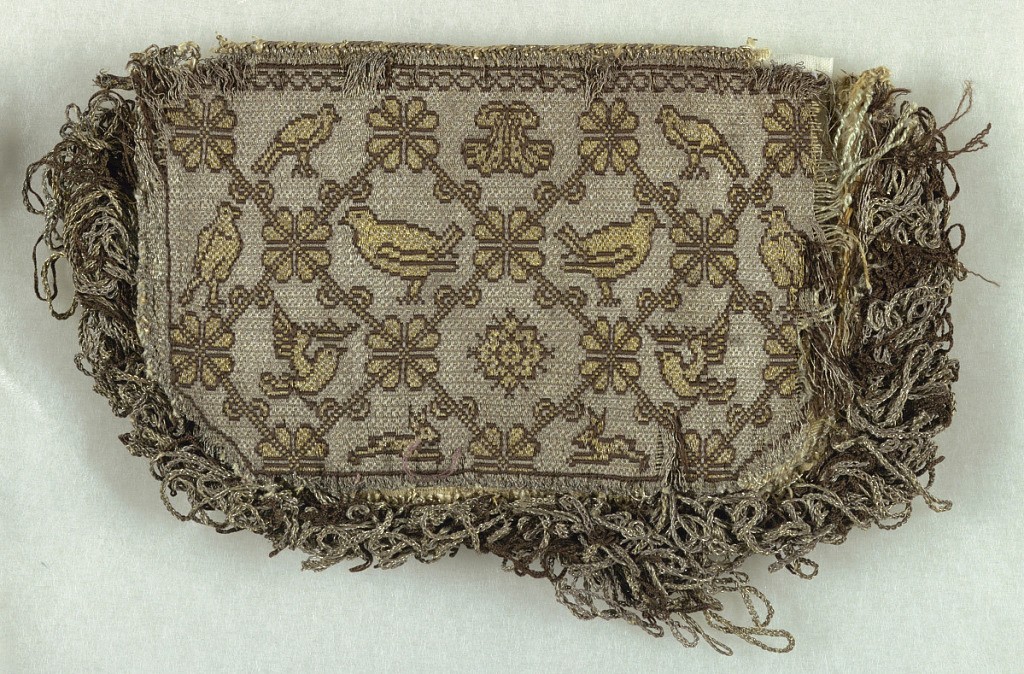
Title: Panels for a bag
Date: late 16th or early 17th century
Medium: silk, metallic thread Technique: tapestry weave
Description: Two identical panels with birds, crowned birds, and floral motifs in diamond grid in gold and black on a silver ground. One piece is trimmed on three sides with gold metallic fringe.